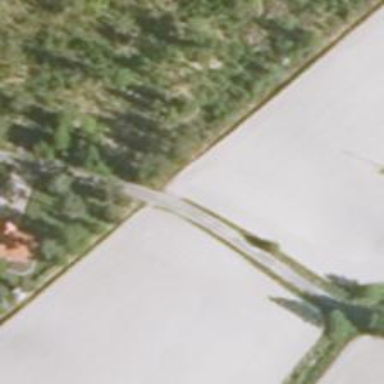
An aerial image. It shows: Unclassified road.